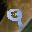
Label: 9